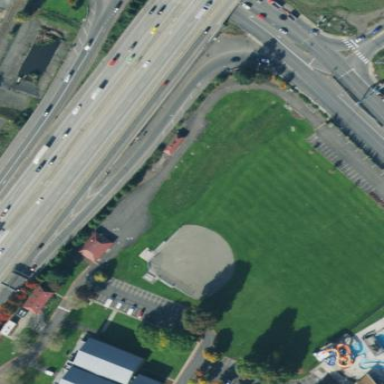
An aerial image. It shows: Baseball pitch for leisure and sports activities.